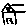
Label: house